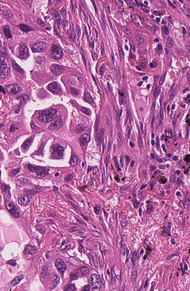
Tumor epithelial tissue: yes
Tumor-associated stroma tissue: yes
Normal tissue: no